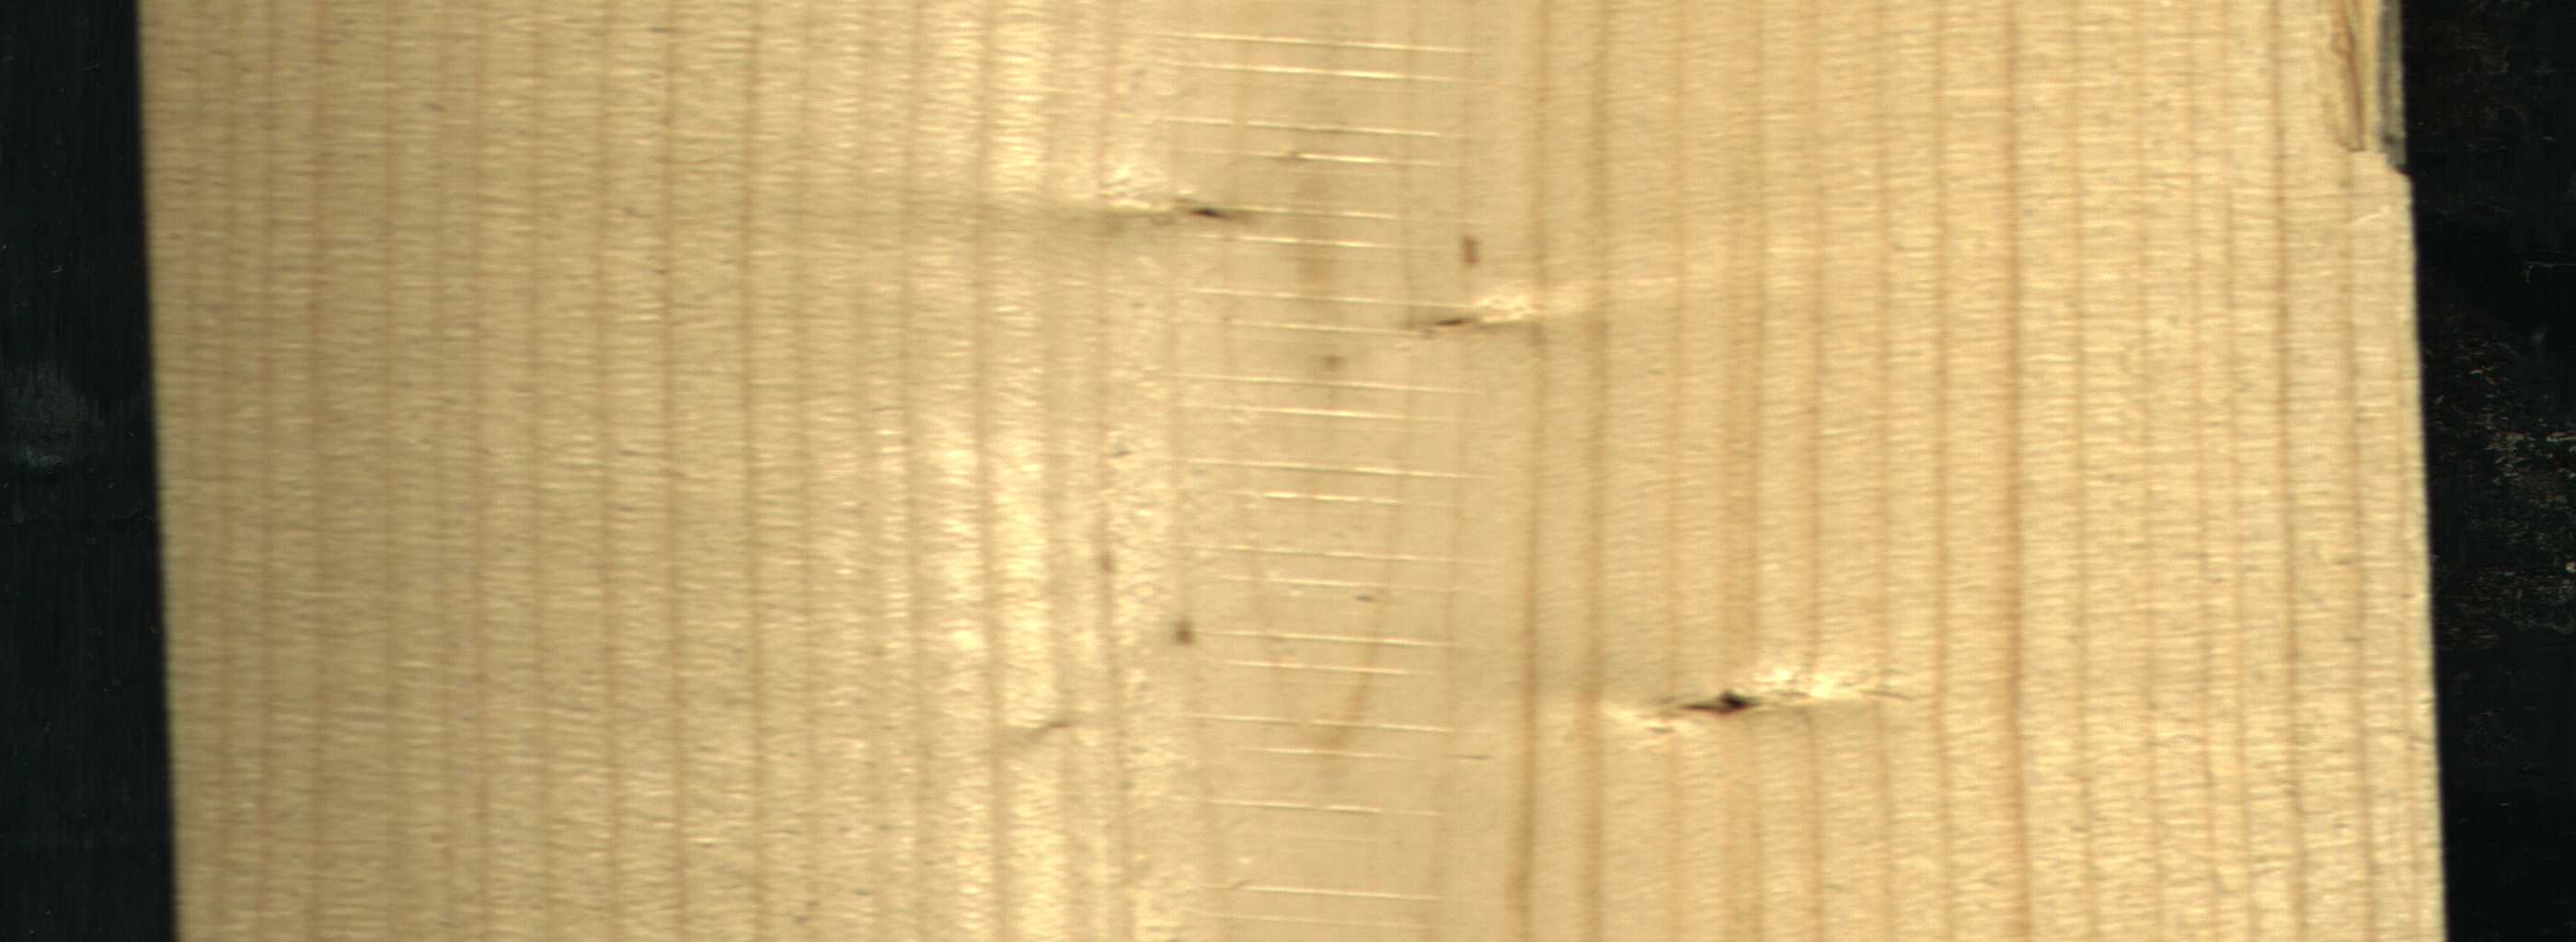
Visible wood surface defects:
Dead_Knot
Dead_Knot